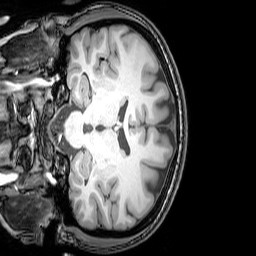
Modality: T1w
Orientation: coronal
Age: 22
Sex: female
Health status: healthy
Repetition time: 0.081 s
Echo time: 0.037 s